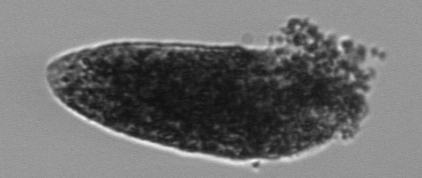
Label: fecal_pellet